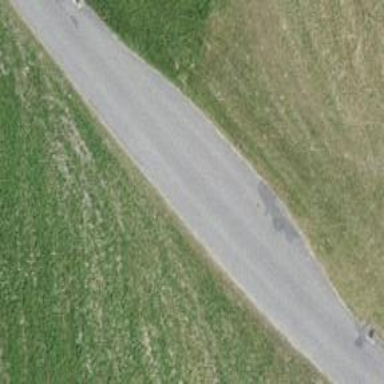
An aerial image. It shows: Passing place on the road.